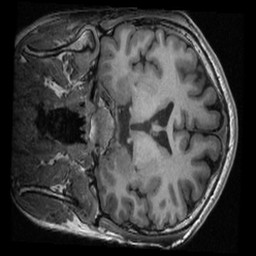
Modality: T1w
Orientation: coronal
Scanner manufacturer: ge
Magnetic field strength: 3 T
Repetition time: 0.007668 s
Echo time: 0.002936 s